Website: lowes
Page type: delivery-shipping
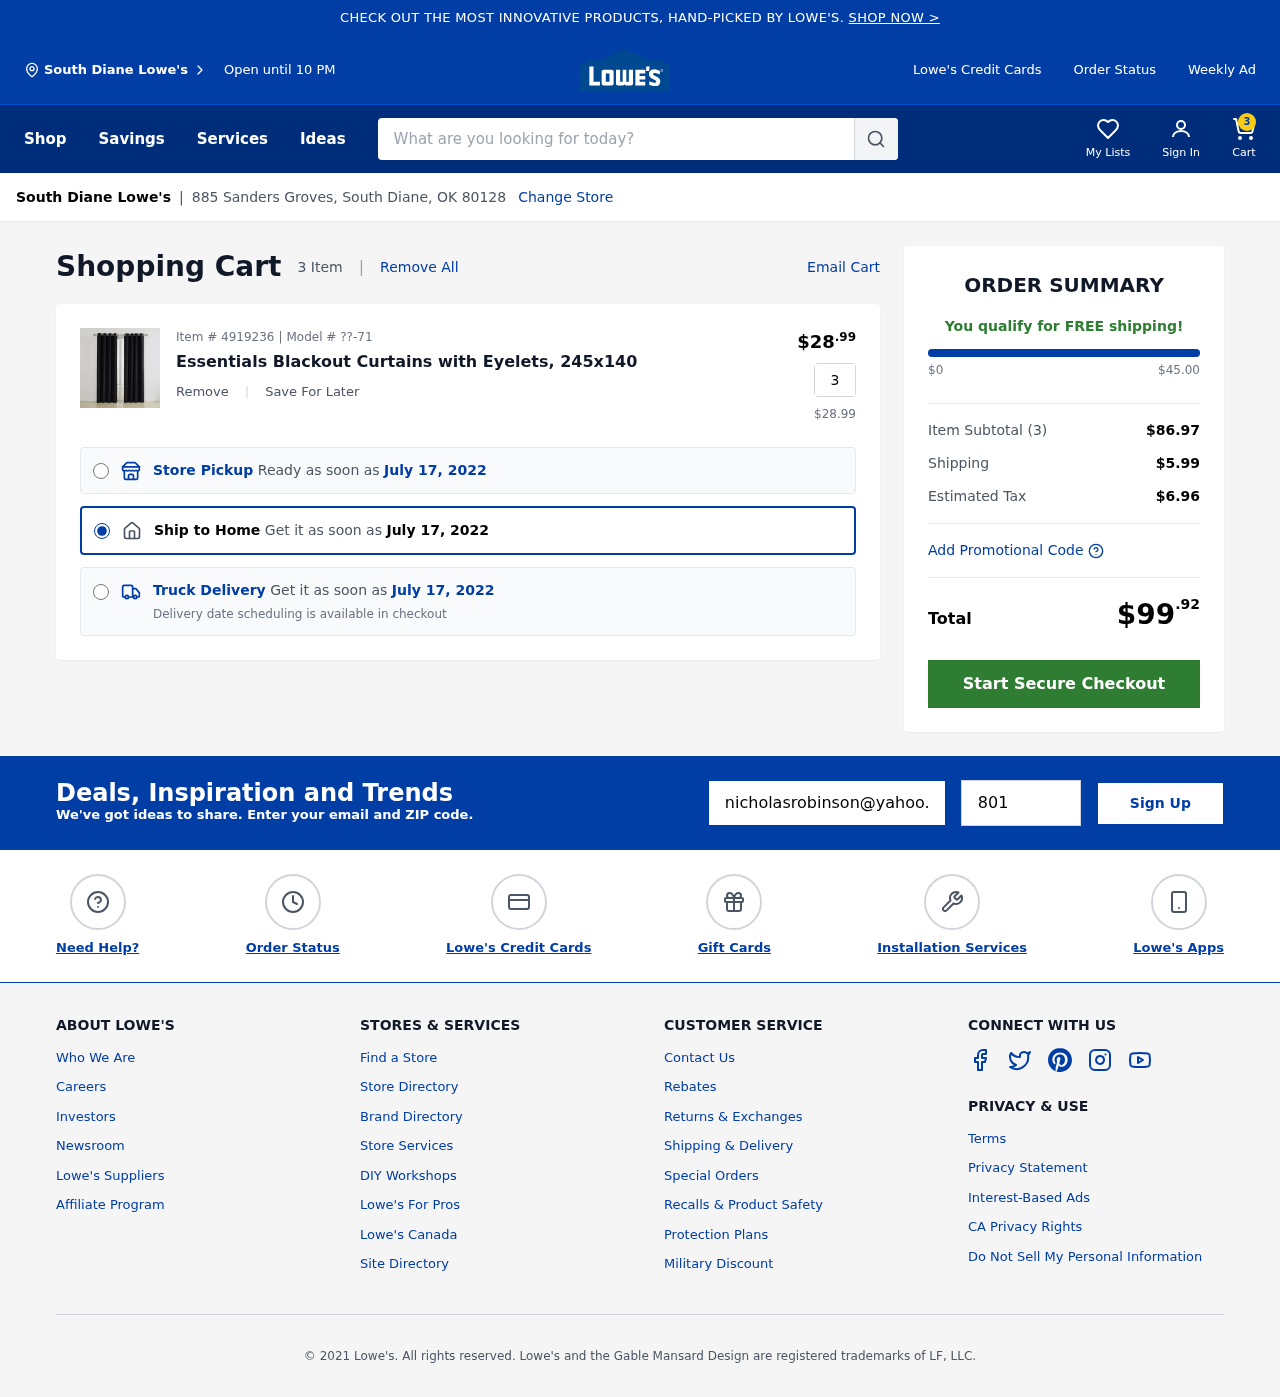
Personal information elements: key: PII_CITY
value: South Diane
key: PII_EMAIL
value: nicholasrobinson@yahoo.com
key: PII_POSTCODE
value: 80128
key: PII_STREET
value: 885 Sanders Groves
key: PII_CITY2
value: South Diane
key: PII_CITY_STATE_ZIP
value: South Diane, OK 80128
Product elements: key: PRODUCT1_NAME
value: Essentials Blackout Curtains with Eyelets, 245x140
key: PRODUCT1_PRICE
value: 28.99
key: PRODUCT1_QUANTITY
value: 3
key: PRODUCT1_MODEL
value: ??-71
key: PRODUCT1_PRICE2
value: $28.99
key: PRODUCT1_ITEM_NUMBER
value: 4919236
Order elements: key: ORDER_NUM_ITEMS
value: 3
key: ORDER_DELIVERY_DATE
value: July 17, 2022
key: ORDER_DELIVERY_DATE2
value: July 17, 2022
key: ORDER_DELIVERY_DATE3
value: July 17, 2022
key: ORDER_SUBTOTAL
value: $86.97
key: ORDER_SHIPPING_COST
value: $5.99
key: ORDER_TAX
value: $6.96
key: ORDER_TOTAL
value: $99.92
Search elements: key: HEADER_SEARCH
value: What are you looking for today?